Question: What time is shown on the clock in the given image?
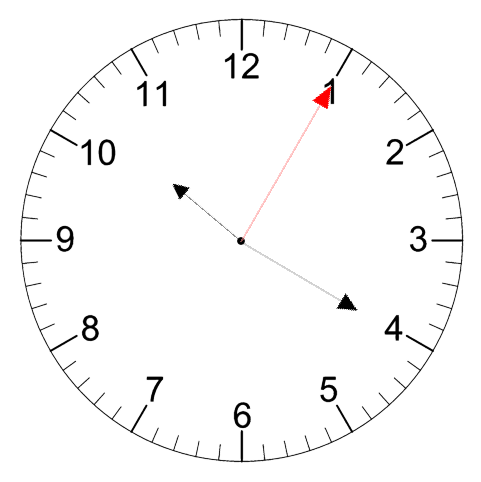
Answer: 10:20:05